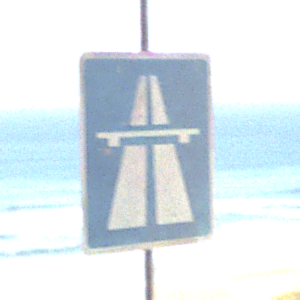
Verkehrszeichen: Autobahn
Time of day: MorningAfternoon
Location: Outdoor (Urban)
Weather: Clear
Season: NotSpecified
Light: Natural